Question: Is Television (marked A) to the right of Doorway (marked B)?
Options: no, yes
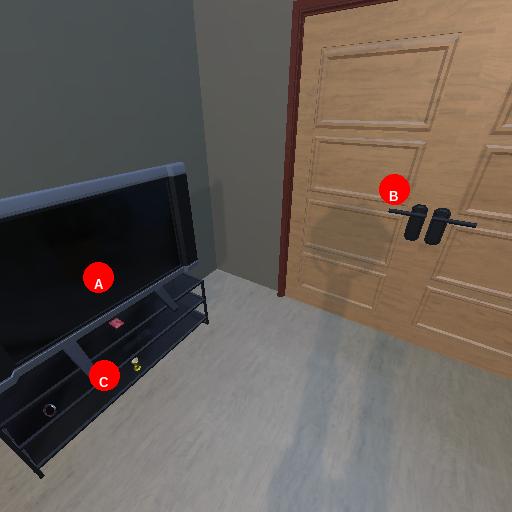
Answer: no